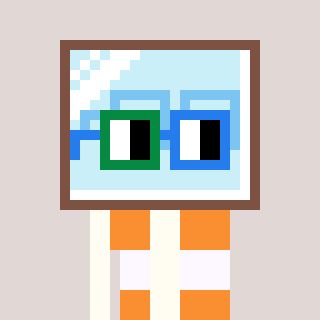
a pixel art character with square green and blue glasses, a mirror-shaped head and a grayscale-colored body on a warm background